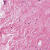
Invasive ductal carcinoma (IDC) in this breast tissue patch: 0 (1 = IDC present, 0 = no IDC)